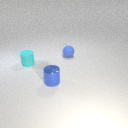
small blue metal cylinder in front of small cyan rubber cylinder